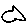
Label: fish